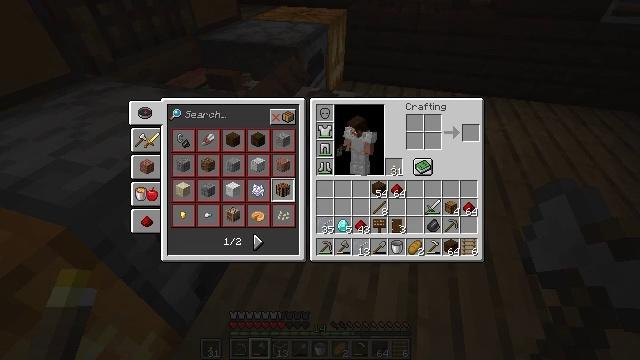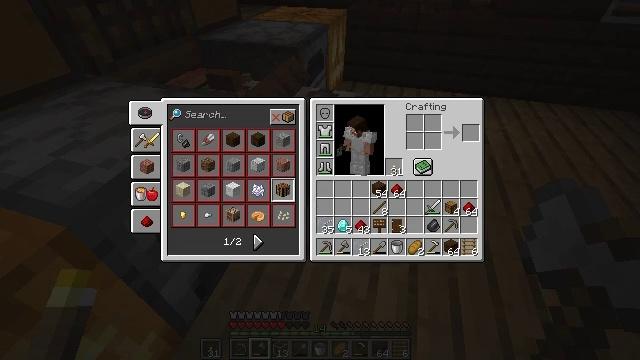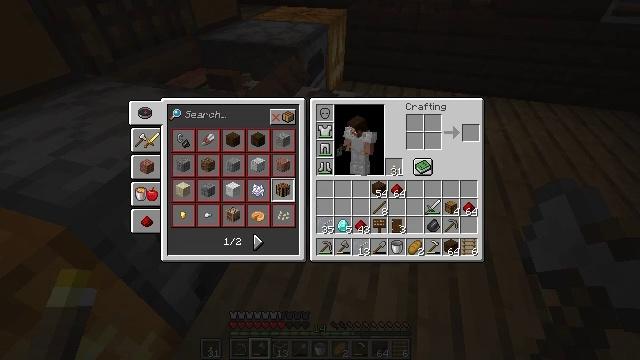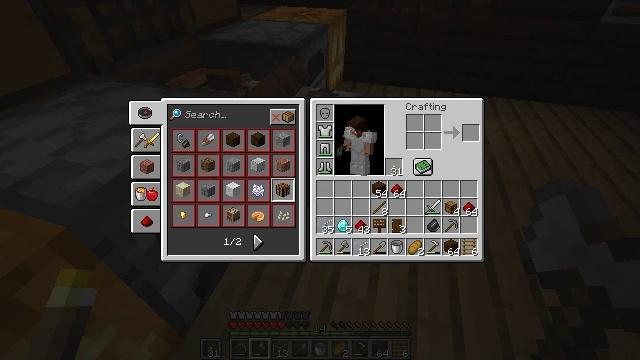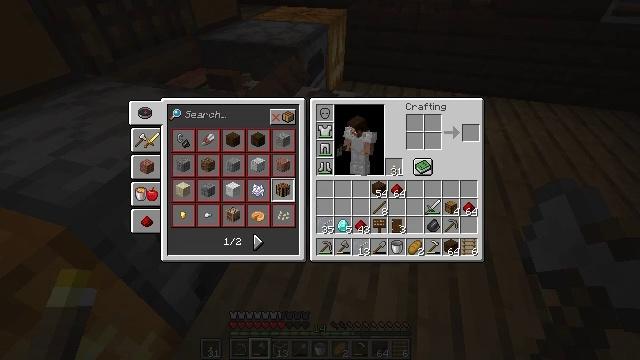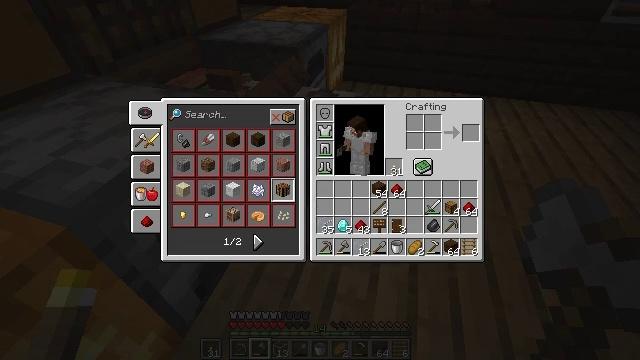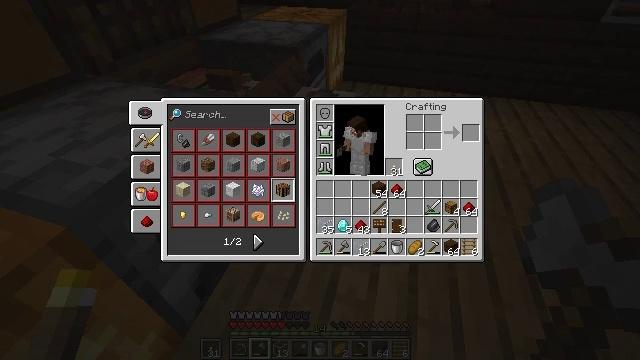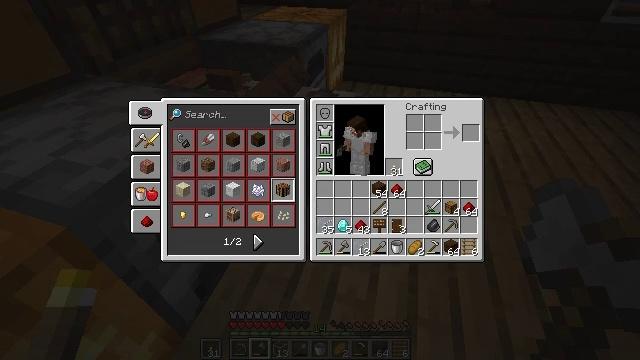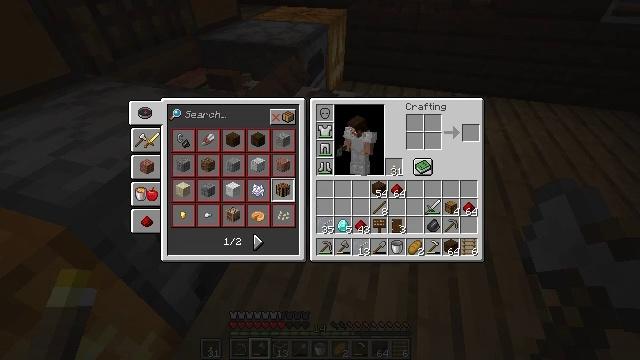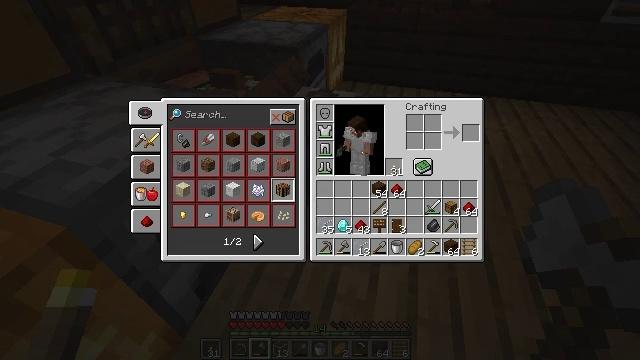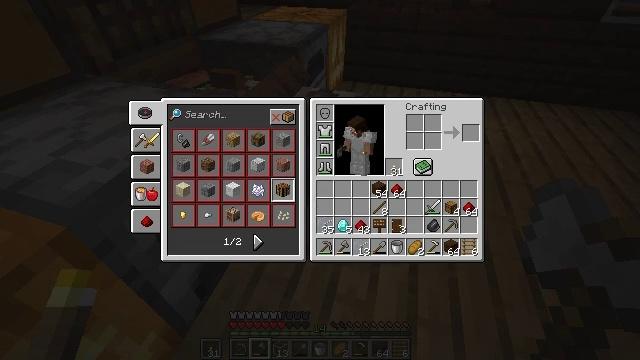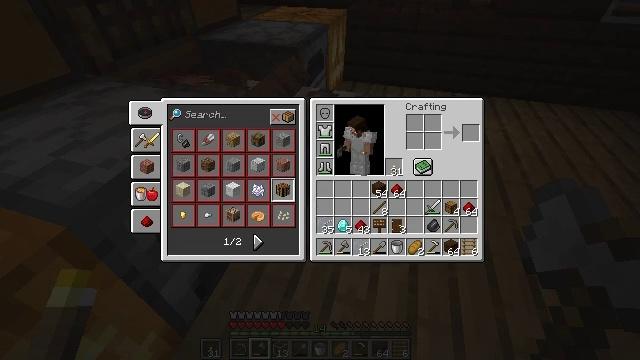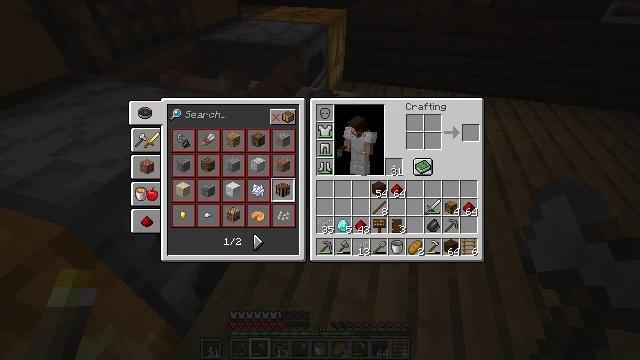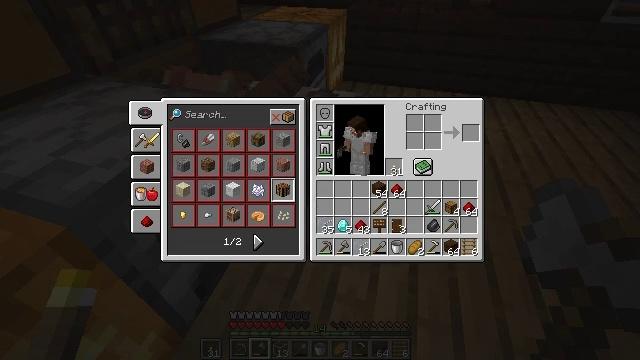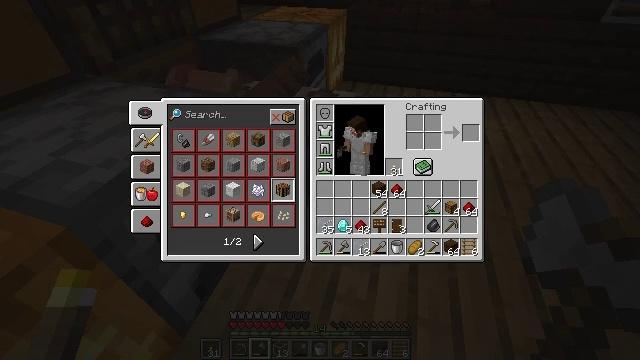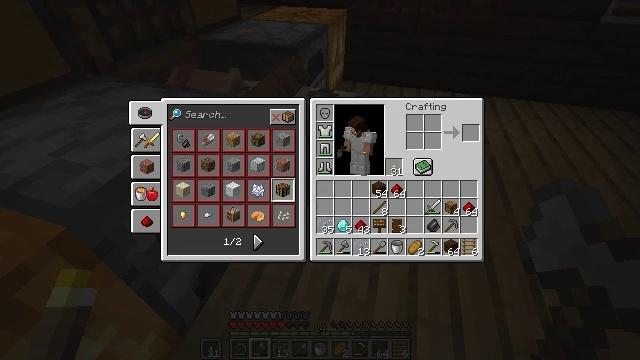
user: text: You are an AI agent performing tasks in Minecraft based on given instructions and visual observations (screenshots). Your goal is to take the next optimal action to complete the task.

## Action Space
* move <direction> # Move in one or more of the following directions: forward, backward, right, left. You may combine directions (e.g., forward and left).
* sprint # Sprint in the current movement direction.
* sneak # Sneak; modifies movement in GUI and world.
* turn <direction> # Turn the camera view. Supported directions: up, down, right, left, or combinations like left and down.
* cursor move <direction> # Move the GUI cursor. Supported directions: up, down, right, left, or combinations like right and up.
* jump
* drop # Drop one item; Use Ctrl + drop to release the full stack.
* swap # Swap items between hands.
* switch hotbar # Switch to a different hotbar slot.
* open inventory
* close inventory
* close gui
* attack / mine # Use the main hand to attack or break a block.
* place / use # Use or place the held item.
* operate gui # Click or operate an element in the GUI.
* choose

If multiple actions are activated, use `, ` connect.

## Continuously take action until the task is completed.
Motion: motion action
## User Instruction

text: Transform cobblestone into a cobblestone wall at the crafting table.
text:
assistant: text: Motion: no_op
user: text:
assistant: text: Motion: no_op
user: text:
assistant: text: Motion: no_op
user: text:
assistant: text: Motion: no_op
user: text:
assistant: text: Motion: no_op
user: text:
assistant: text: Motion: no_op
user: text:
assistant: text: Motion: no_op
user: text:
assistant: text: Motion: no_op
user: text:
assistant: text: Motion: no_op
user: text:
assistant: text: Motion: no_op
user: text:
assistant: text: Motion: no_op
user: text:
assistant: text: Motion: no_op
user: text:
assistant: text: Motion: no_op
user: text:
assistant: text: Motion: no_op
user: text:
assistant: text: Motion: no_op
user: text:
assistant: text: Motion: no_op
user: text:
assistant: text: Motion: no_op
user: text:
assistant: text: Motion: no_op
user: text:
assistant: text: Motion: no_op
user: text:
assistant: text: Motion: no_op
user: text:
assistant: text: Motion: no_op
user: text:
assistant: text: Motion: no_op
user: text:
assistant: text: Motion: no_op
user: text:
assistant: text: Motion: no_op
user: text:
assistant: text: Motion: no_op
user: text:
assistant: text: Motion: no_op
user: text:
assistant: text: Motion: no_op
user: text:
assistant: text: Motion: no_op
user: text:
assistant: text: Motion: no_op
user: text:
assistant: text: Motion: no_op